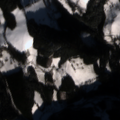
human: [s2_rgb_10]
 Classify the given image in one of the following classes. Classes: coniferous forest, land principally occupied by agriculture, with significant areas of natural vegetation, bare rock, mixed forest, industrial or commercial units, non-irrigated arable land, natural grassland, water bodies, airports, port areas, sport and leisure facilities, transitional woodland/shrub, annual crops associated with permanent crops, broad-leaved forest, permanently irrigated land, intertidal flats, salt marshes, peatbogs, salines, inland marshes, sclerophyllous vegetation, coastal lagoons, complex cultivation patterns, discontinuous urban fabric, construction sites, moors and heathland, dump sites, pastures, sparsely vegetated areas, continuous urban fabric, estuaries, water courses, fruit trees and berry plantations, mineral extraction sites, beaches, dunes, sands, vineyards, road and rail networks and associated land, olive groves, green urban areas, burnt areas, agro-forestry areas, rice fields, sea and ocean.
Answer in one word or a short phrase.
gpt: pastures, land principally occupied by agriculture, with significant areas of natural vegetation, coniferous forest, mixed forest